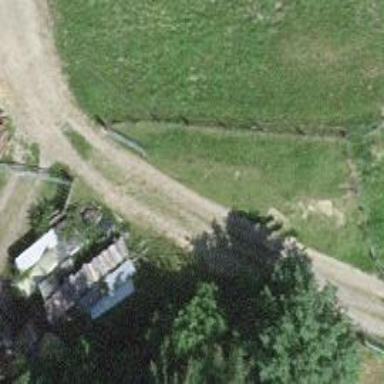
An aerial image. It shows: Gate.